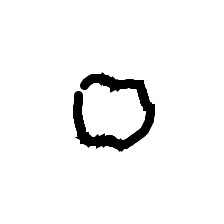
Shape: circle